Interaction volume radius: 5 \u00c5
Interaction volume height: 45 \u00c5
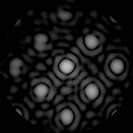
Disorder parameter: 0.1539